Field crop: maize
Growth stage: 2
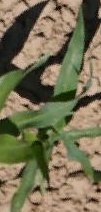
Species: maize